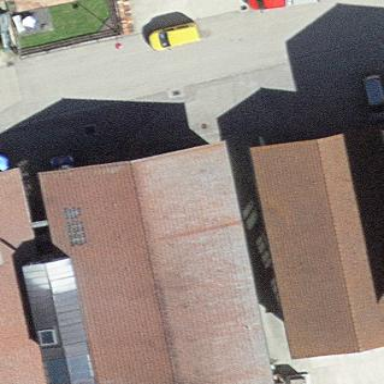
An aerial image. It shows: Garage.